RGB frame:
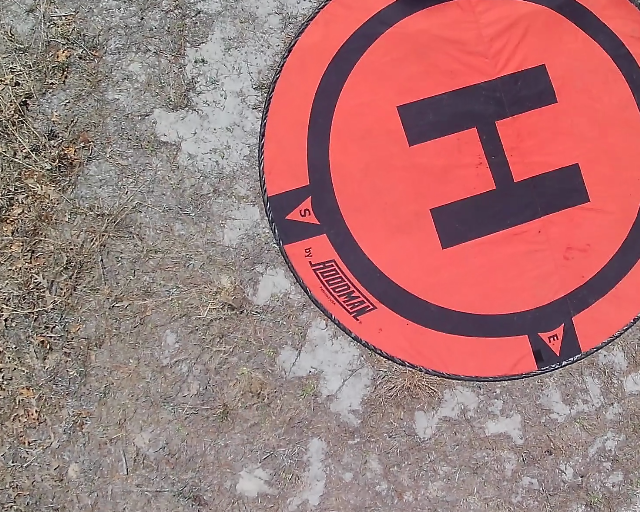
Thermal frame:
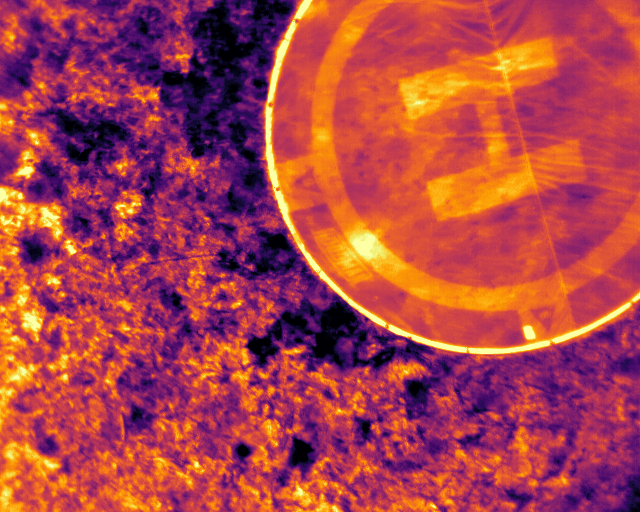
Captured: 2026-02-26 02:33:36
Pixels at or above 80 °C: 0 (fraction of frame: 0)